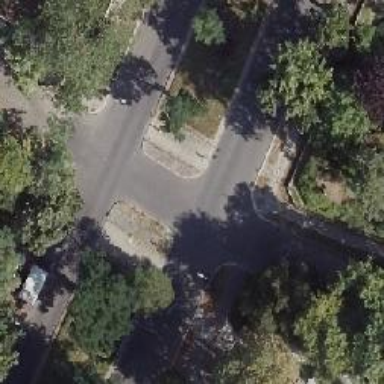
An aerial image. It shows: Residential road with sidewalks on both sides.